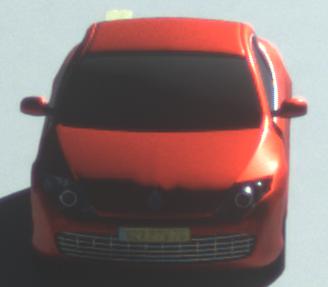
Make: Renault
Model: Laguna Coupé TCe 170
Detailed model: Laguna (III) Coupé
Model produced from: 2010/11
Model produced until: 2011/05
Doors: 2
Color: red
Road condition: dry road
Daytime: morning or afternoon
Contrast: high contrast